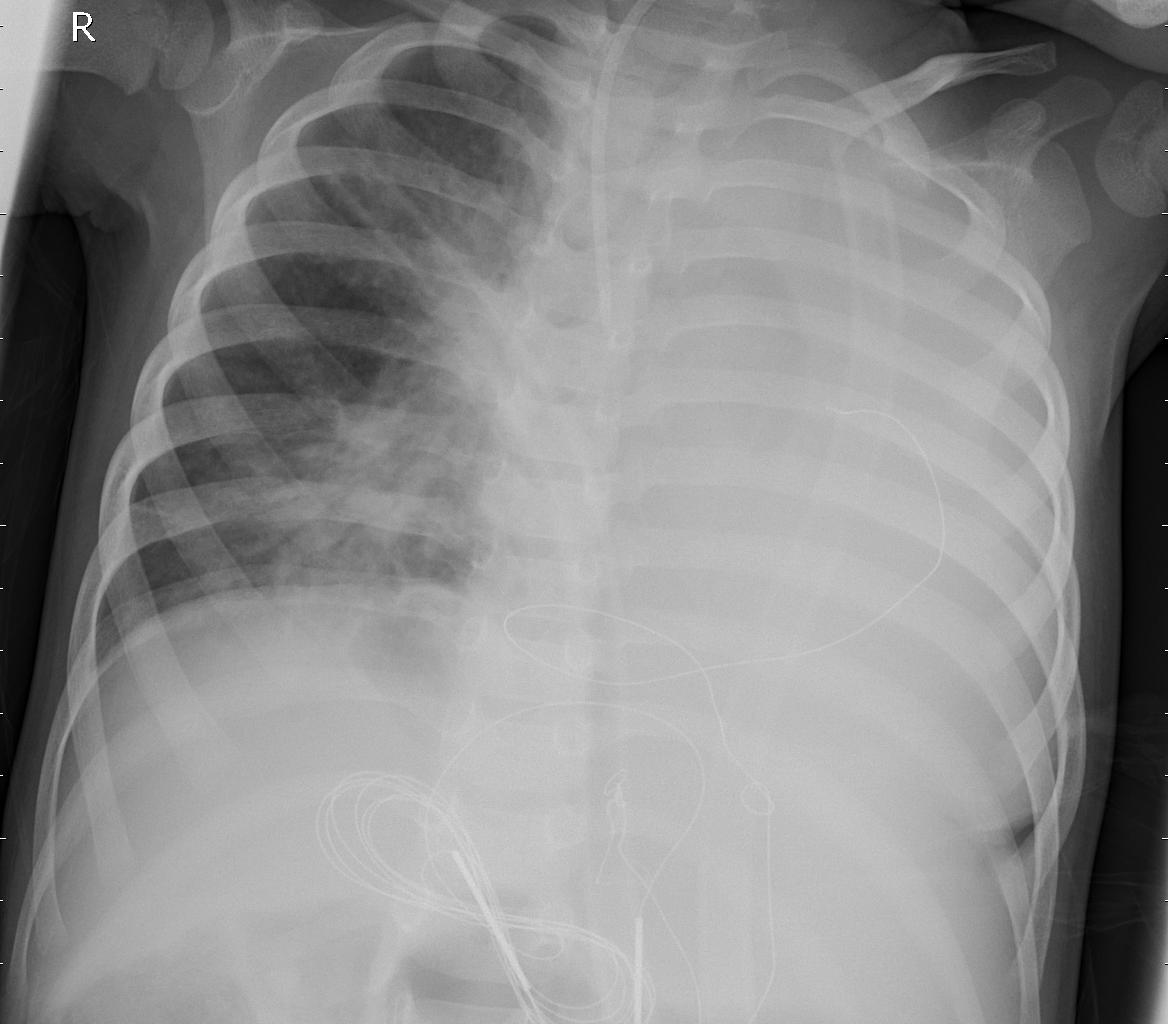
Diagnosis: PNEUMONIA